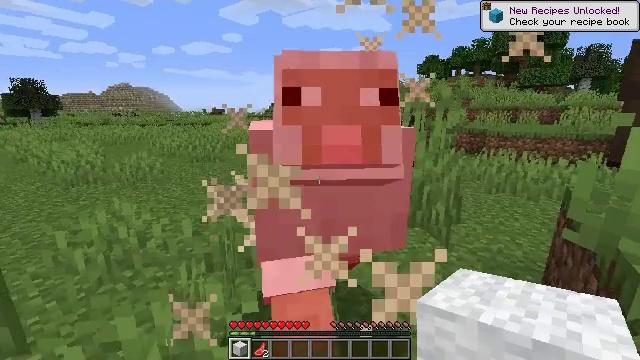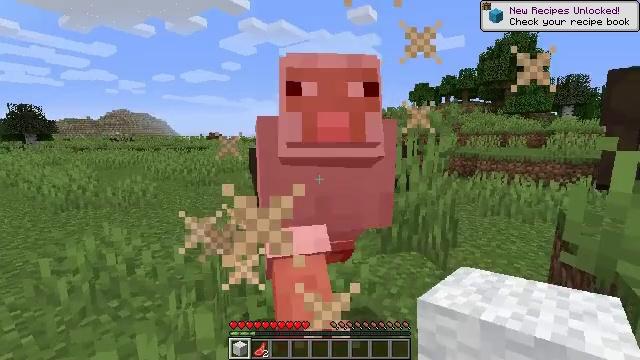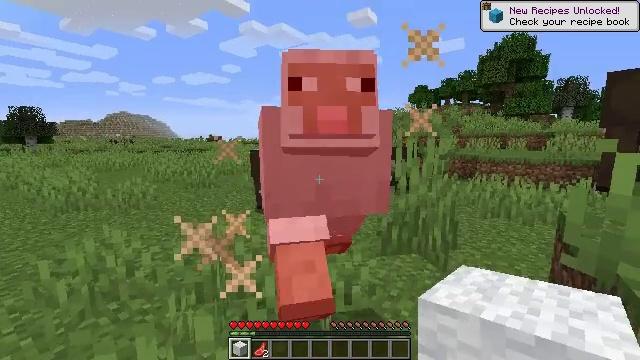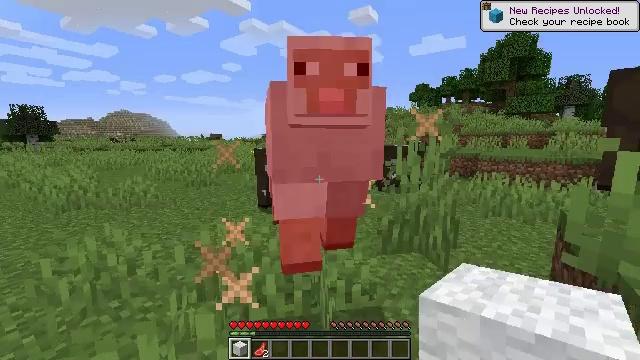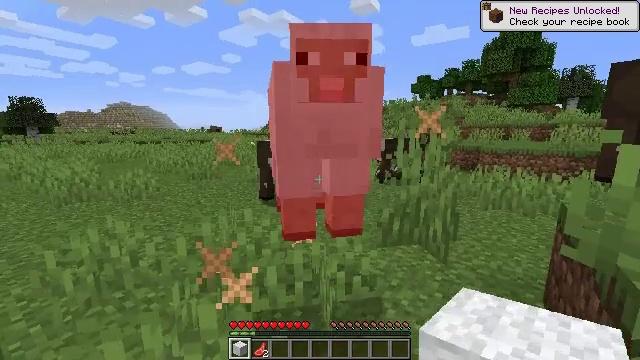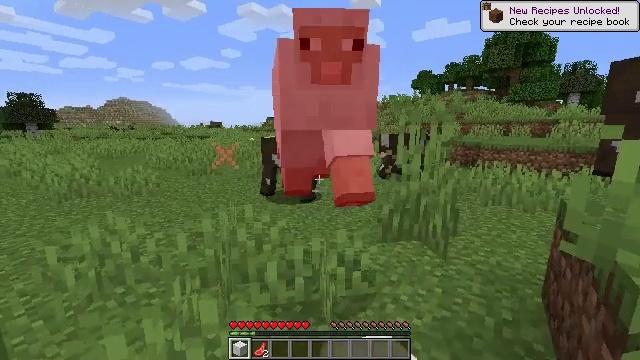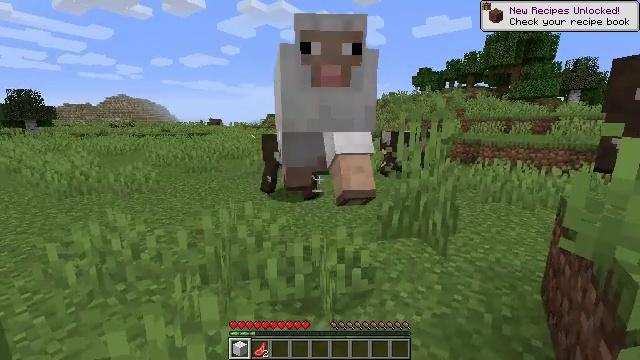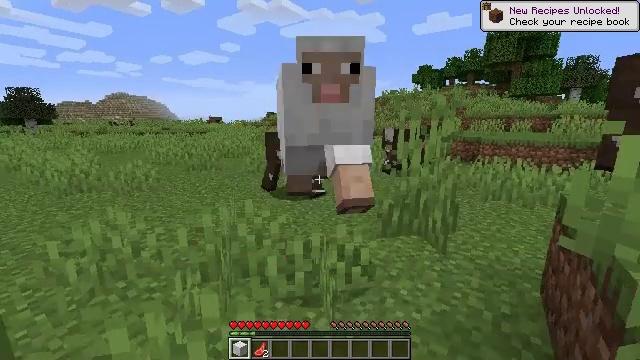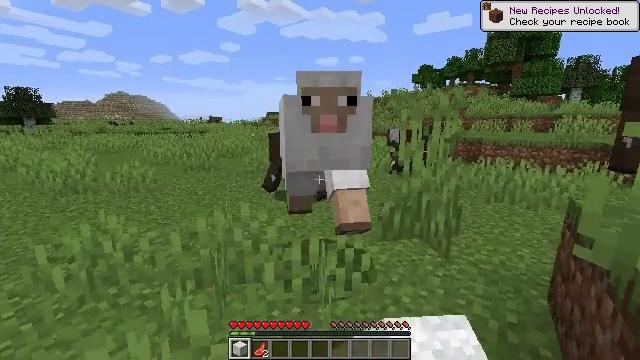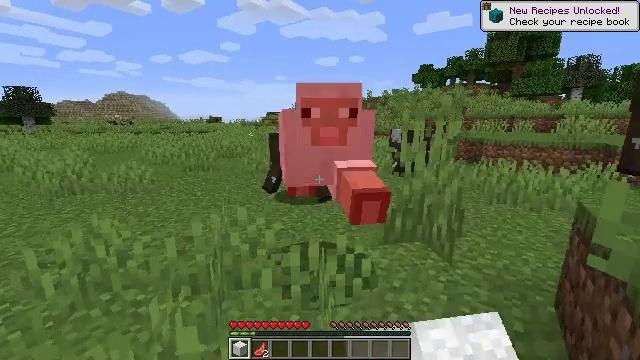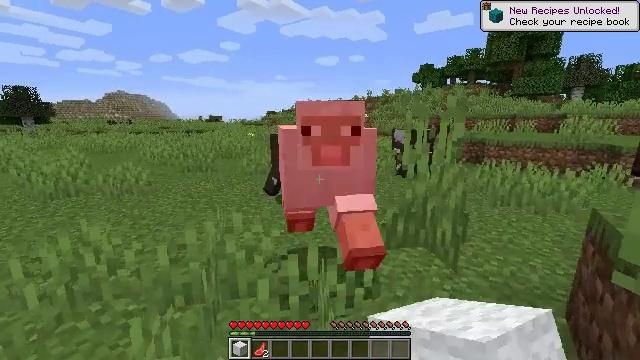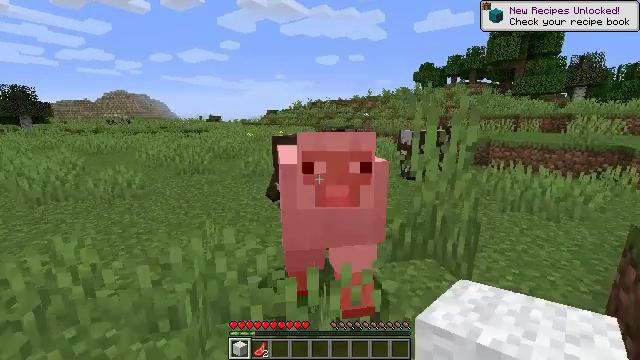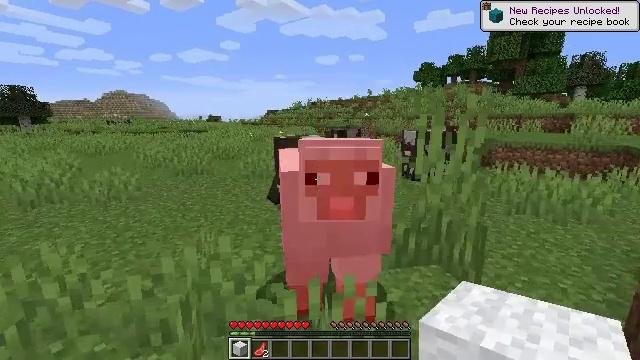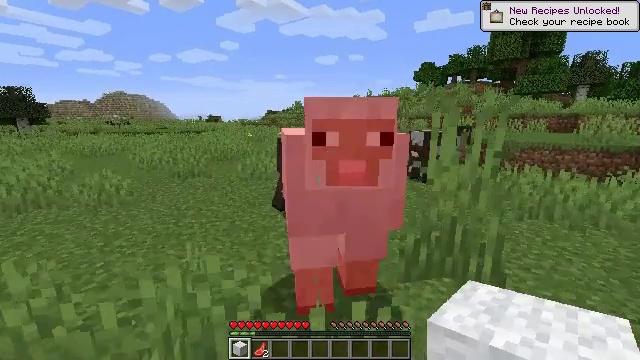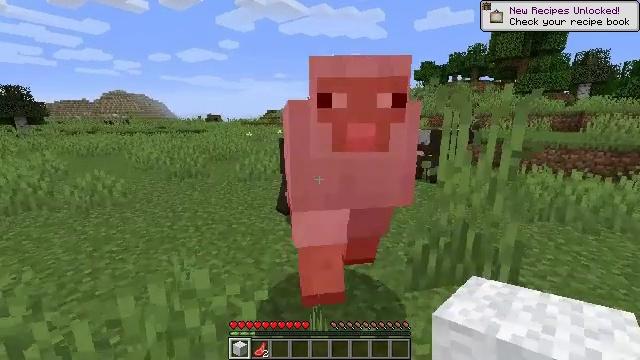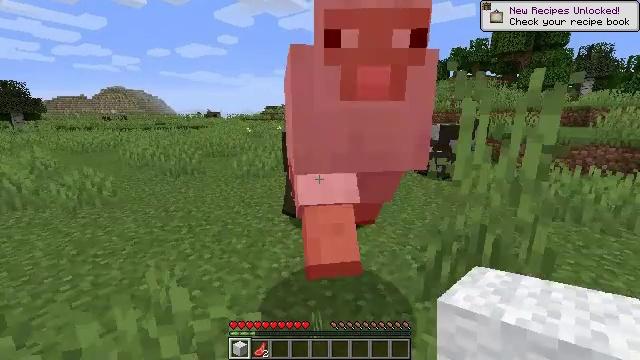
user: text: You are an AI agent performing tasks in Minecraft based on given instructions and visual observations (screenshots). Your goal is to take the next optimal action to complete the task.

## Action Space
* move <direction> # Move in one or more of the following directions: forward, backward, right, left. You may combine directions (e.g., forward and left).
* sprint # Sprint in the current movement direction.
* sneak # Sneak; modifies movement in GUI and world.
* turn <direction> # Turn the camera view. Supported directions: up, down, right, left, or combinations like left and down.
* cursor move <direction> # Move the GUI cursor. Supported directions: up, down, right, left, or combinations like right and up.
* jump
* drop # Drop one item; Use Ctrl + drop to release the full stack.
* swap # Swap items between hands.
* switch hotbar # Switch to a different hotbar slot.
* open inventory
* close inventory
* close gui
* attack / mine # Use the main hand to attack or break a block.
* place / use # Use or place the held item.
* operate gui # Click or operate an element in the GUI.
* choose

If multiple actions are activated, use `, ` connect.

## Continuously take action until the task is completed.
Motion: motion action
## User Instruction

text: Combat the sheep.
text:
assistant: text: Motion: turn right and up
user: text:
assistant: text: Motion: no_op
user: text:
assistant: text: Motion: no_op
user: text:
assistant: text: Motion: turn down, attack / mine
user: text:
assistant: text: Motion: attack / mine
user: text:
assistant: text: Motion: attack / mine
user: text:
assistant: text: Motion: no_op
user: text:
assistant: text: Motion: move forward
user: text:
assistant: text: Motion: move forward
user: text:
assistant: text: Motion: move forward
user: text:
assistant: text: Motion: move forward
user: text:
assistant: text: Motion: move forward
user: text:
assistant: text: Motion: move forward
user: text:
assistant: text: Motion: move forward
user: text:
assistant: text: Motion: move forward, turn down
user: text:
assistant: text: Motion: move forward, turn right and down, attack / mine
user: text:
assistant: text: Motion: attack / mine
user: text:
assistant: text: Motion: attack / mine
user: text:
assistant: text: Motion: attack / mine
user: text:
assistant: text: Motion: attack / mine
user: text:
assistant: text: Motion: no_op
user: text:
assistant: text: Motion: no_op
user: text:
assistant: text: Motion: no_op
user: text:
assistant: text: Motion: no_op
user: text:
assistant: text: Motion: no_op
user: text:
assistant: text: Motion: no_op
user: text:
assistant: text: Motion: no_op
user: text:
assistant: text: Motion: move forward, attack / mine
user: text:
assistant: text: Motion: move forward, attack / mine
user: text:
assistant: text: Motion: move forward, attack / mine